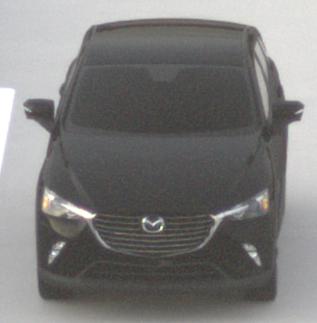
Make: Mazda
Model: CX-3 SKYACTIV-G 120
Detailed model: CX-3 (DK)
Model produced from: 2015/06
Model produced until: 2018/06
Doors: 5
Color: black
Road condition: dry road
Daytime: sunrise or sunset
Contrast: low contrast